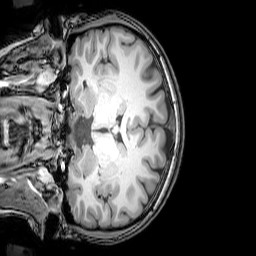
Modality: T1w
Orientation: coronal
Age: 26
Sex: female
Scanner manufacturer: philips
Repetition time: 0.008155 s
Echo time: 0.00374 s